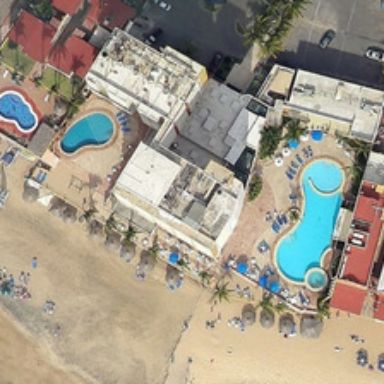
There are three swimming pools near the beach .